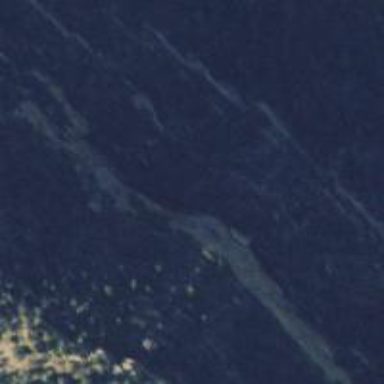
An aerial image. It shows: Natural cliff.